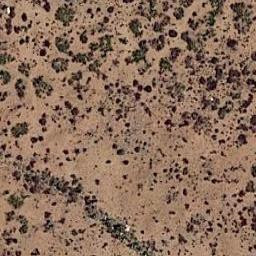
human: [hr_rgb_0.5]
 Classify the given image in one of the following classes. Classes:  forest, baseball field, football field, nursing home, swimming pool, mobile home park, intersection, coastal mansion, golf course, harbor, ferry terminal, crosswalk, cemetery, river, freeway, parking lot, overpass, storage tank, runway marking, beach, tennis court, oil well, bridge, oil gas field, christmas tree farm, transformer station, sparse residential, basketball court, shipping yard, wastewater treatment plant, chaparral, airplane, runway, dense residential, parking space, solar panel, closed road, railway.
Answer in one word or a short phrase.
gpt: chaparral